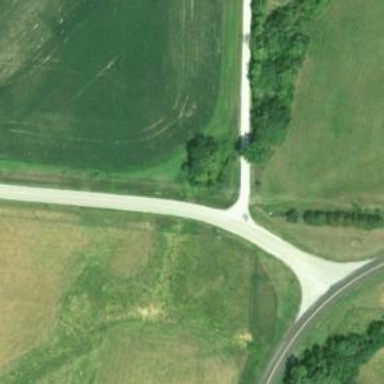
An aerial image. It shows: Tertiary road.